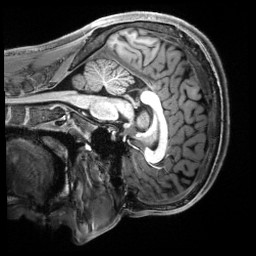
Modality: T1w
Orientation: sagittal
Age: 23
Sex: male
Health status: healthy
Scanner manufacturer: siemens
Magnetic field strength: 3 T
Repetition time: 2.5 s
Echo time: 0.00222 s